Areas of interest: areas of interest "AEON Dreamland City (Wuhan Jinyintan Branch)"
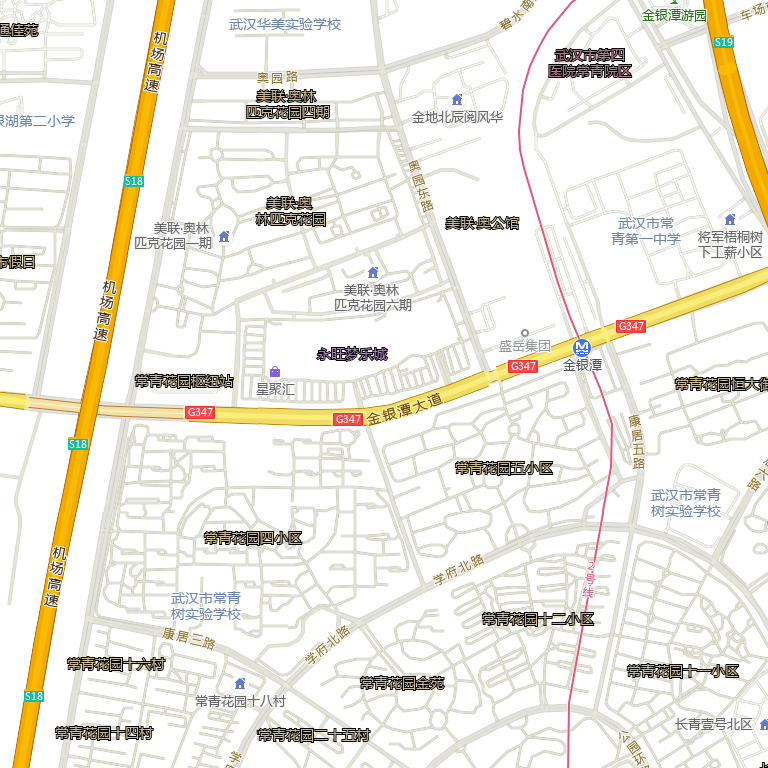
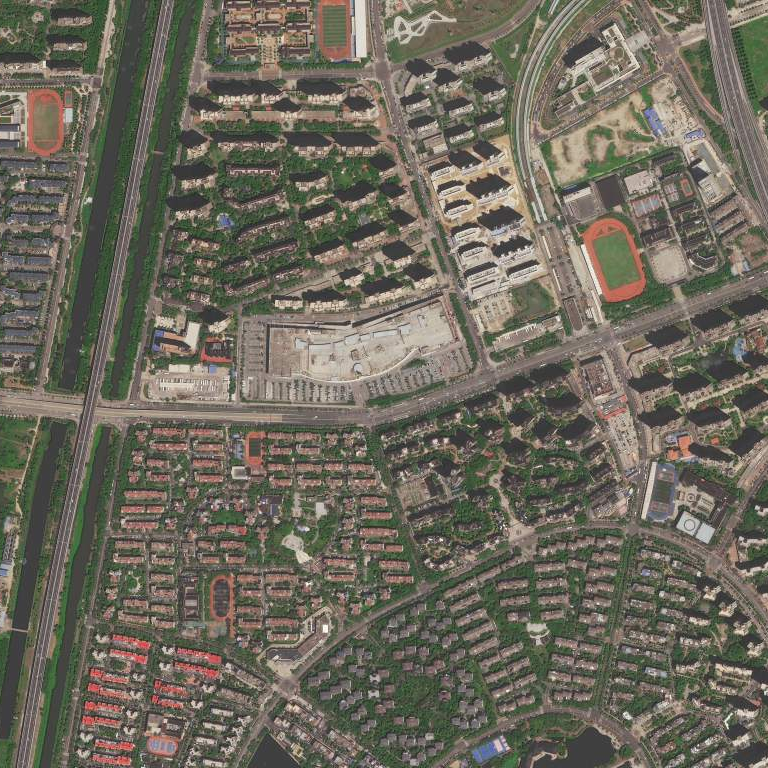